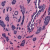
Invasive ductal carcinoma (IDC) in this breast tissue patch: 0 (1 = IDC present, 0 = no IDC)